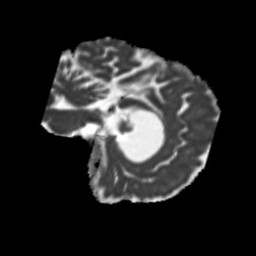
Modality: MD
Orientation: sagittal
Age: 71
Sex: female
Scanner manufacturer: siemens
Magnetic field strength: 3 T
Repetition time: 5.25 s
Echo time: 0.08 s